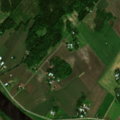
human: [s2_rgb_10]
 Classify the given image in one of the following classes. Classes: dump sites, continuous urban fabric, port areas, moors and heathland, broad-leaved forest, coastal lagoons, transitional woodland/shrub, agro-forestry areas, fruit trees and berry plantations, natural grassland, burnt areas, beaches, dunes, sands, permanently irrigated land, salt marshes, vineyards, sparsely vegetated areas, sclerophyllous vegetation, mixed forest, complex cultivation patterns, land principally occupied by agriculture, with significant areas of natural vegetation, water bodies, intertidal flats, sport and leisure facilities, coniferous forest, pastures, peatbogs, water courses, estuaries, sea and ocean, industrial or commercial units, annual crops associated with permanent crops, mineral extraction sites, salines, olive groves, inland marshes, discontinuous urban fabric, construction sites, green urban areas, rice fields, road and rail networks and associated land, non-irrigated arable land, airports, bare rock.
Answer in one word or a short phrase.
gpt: non-irrigated arable land, land principally occupied by agriculture, with significant areas of natural vegetation, coniferous forest, mixed forest